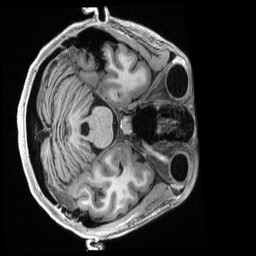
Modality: T1w
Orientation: axial
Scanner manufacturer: siemens
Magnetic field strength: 3 T
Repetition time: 2.5 s
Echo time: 0.00231 s